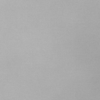
Label: dusty